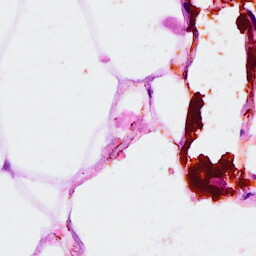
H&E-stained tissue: Breast